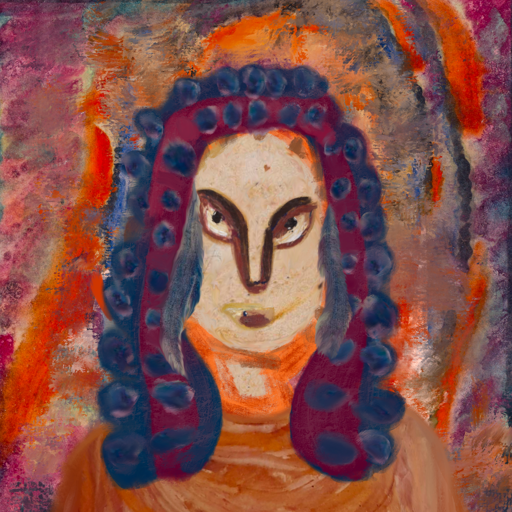
Background: Experience, Head And Neck Front: Rupkatha, Face Front: After_Raid, Bust: Pious_Lady, Hair Front: Hill_Girl, Head Accessory: Blank, Second Necklace: Blank, Necklace: Blank, Baby: Blank